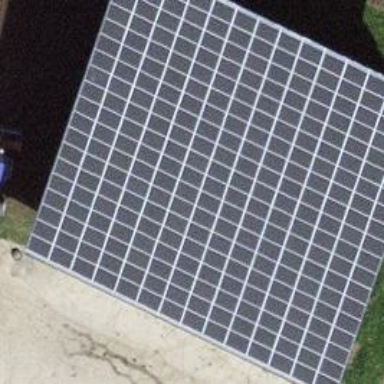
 consisting of solar photovoltaic panels."